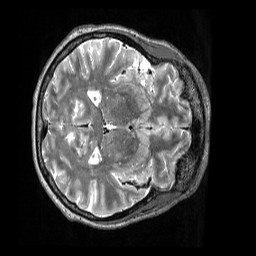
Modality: T2w
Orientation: axial
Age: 51
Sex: female
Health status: ill
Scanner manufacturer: siemens
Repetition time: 3.2 s